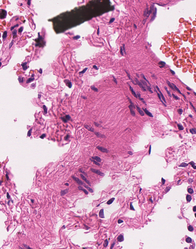
Tumor epithelial tissue: no
Tumor-associated stroma tissue: yes
Normal tissue: no